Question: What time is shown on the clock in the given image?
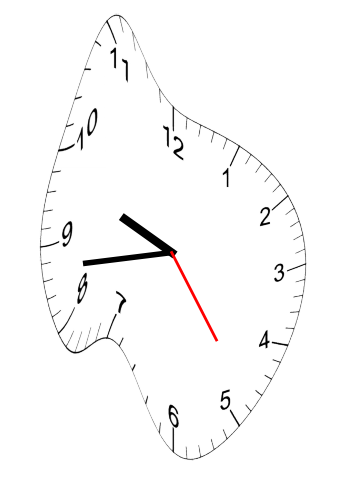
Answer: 09:43:24